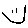
Label: smiley face